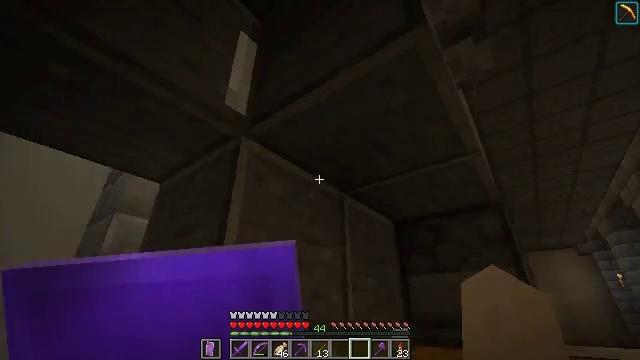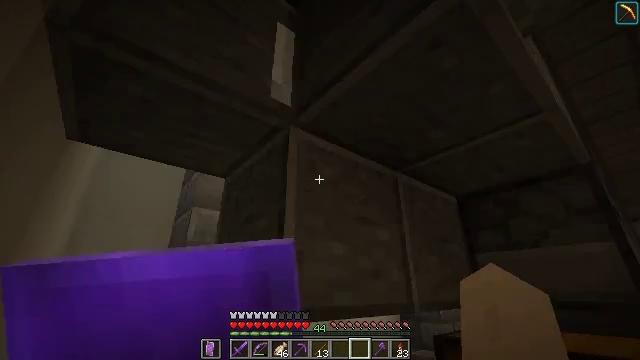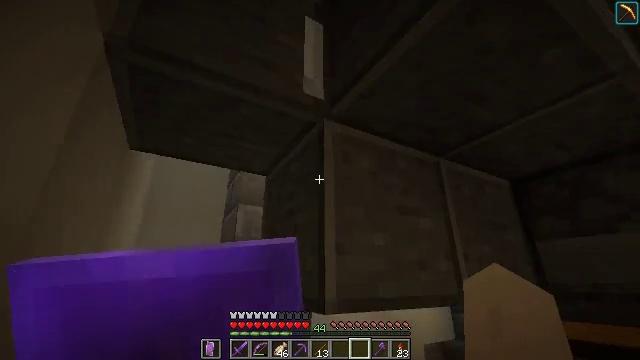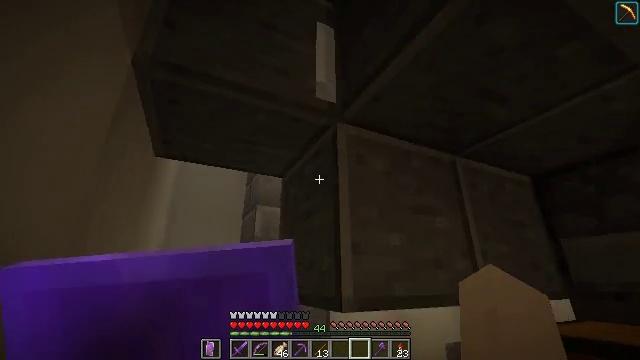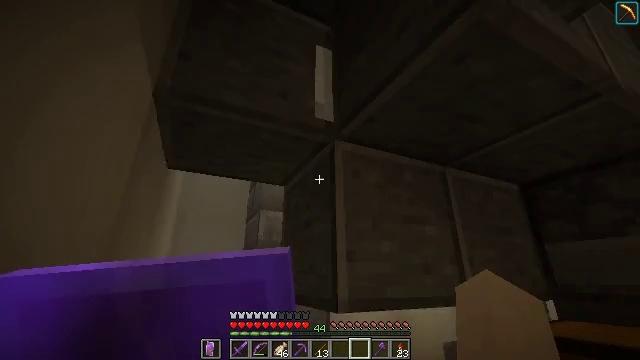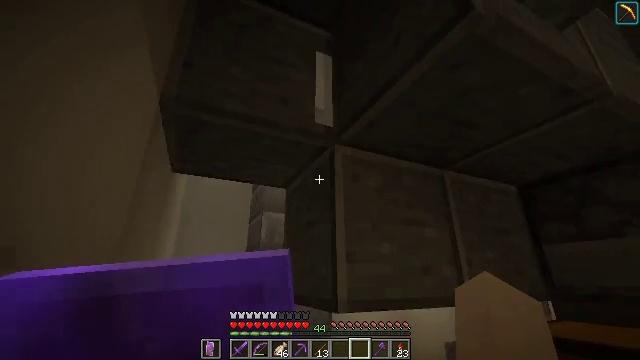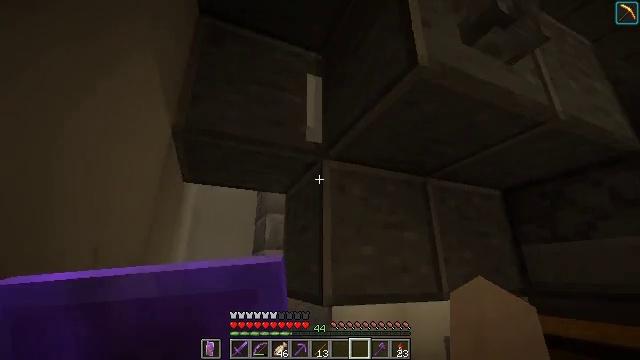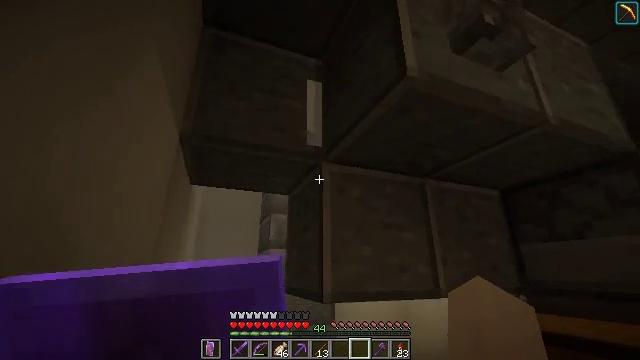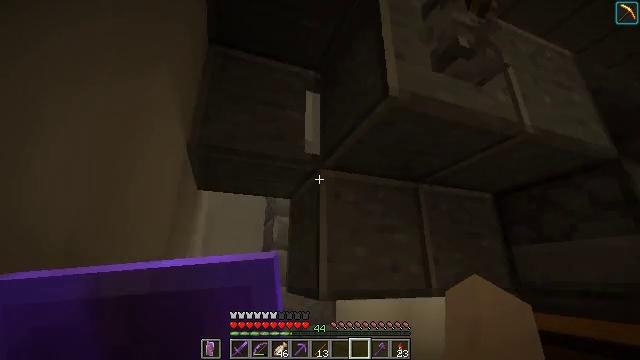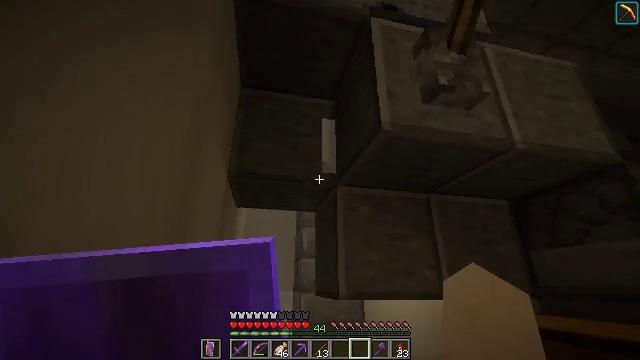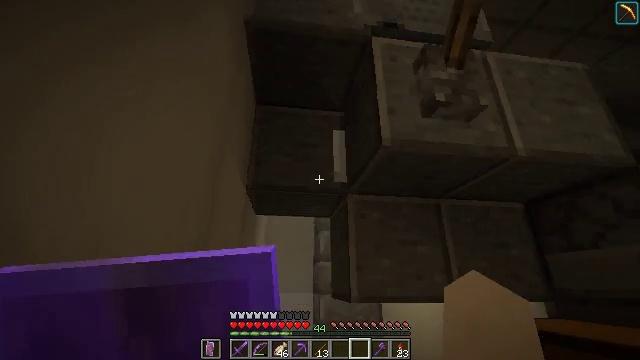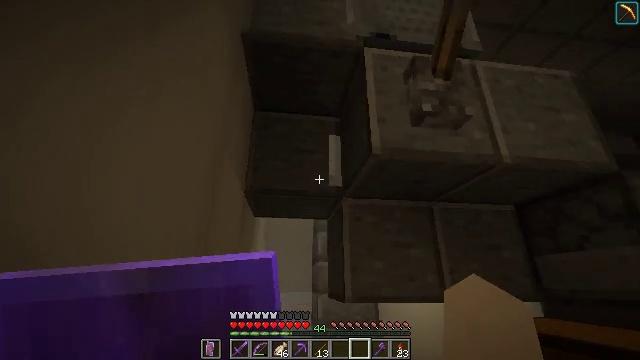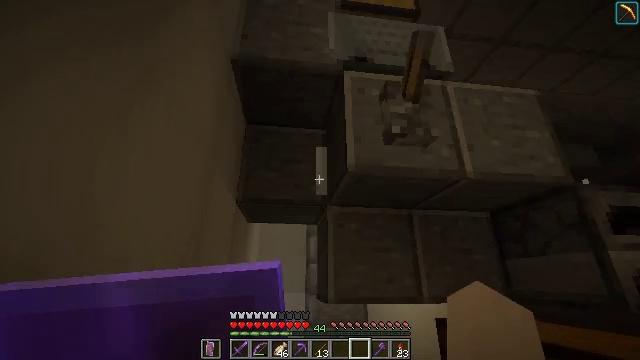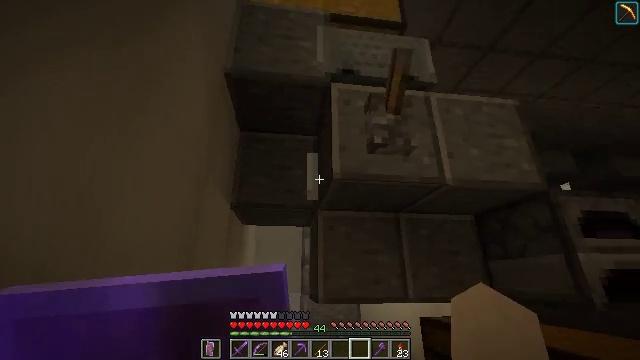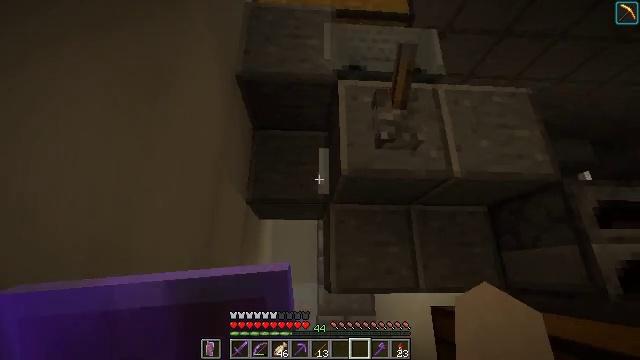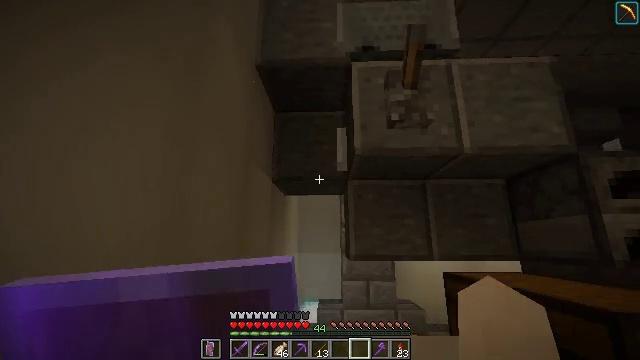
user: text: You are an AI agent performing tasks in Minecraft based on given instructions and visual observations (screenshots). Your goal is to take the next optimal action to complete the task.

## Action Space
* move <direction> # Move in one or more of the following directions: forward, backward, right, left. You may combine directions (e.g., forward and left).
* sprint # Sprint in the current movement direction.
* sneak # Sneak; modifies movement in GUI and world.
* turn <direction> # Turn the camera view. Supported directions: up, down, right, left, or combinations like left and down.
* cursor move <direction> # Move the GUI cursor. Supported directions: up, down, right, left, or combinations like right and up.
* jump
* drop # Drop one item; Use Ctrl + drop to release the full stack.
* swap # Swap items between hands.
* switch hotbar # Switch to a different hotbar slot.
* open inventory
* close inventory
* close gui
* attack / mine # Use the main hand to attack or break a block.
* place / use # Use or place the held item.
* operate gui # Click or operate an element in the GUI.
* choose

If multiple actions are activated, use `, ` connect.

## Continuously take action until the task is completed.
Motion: motion action
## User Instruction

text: craft item soul torch
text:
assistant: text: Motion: turn left and down
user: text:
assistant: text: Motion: turn left and down
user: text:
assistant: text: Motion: move back, turn left
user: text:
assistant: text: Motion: move back
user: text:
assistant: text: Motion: move back
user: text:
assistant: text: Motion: move back, turn left
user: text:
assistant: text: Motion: move back, turn left
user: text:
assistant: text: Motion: move back, turn left
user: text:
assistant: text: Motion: move back, turn left and up
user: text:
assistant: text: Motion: move back and move right, turn left
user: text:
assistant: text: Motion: move back and move right
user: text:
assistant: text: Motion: move back and move right
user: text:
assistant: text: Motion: move back and move right
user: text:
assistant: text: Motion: move back, turn left and down
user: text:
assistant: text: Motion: turn left and down
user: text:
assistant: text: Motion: turn left and down
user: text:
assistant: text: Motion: no_op
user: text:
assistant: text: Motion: no_op
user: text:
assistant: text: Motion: no_op
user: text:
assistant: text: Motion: no_op
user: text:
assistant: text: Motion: no_op
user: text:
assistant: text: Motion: no_op
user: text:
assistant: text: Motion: no_op
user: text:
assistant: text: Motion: no_op
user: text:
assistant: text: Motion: no_op
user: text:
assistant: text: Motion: no_op
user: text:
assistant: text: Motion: no_op
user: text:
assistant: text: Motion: no_op
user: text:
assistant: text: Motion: no_op
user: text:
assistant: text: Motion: no_op